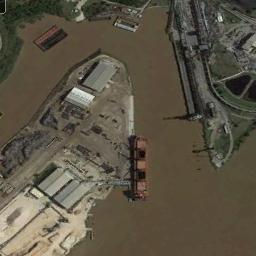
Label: ship